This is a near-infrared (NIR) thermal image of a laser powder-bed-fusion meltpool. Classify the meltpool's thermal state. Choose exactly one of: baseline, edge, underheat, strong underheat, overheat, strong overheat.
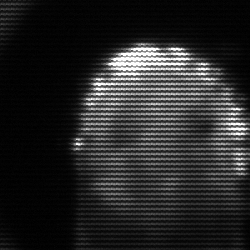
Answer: baseline